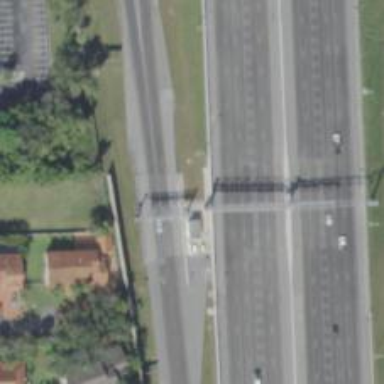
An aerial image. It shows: Toll gantry on the road.